Question: I'm using tmux on a macOsX moutain lion (10.8)
Whenever i'm in a terminal, pressing the Escape button results in the connection to the server being lost and tmux actually exiting. I experience the same behavior regardless in iterm2, terminal and while using any of zsh, bash or a normal login shell.
That's how it looks like:

Any hints? :)
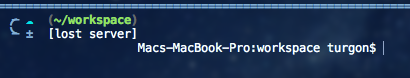
Answer: I finally figured out that it was related to iterm2-tmux integration.
As you can read <URL> in the Usage section just below the code box, the tmux-iterm2 integration makes the 'ESC' key actually kill tmux, unless you actually use 'tmux -C'.
This effect was actually undersirable for me since I was not using 'tmux -C' and the 'ESC' key is extremely important in programs like 'vim' or 'mc'.